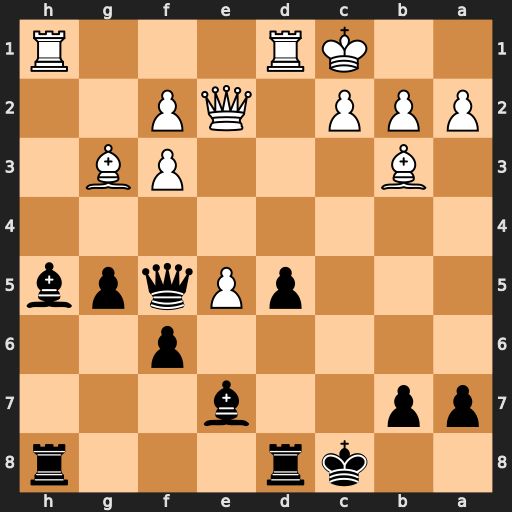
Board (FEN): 2kr3r/pp2b3/5p2/3pPqpb/8/1B3PB1/PPP1QP2/2KR3R
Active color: b
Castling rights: -
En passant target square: -
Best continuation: Bxf3 Rxh8 Bxe2